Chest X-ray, AP view. Patient: 71 years old, sex M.
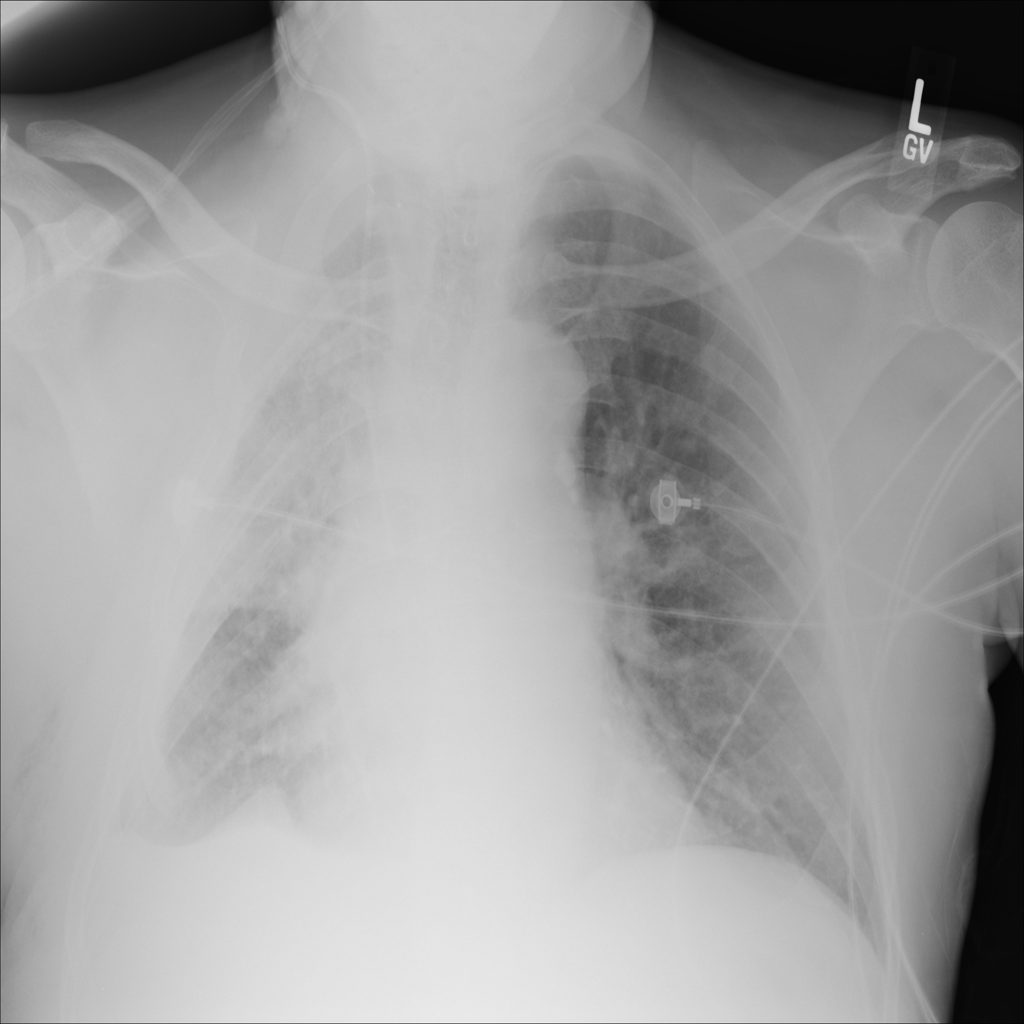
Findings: Effusion, Infiltration